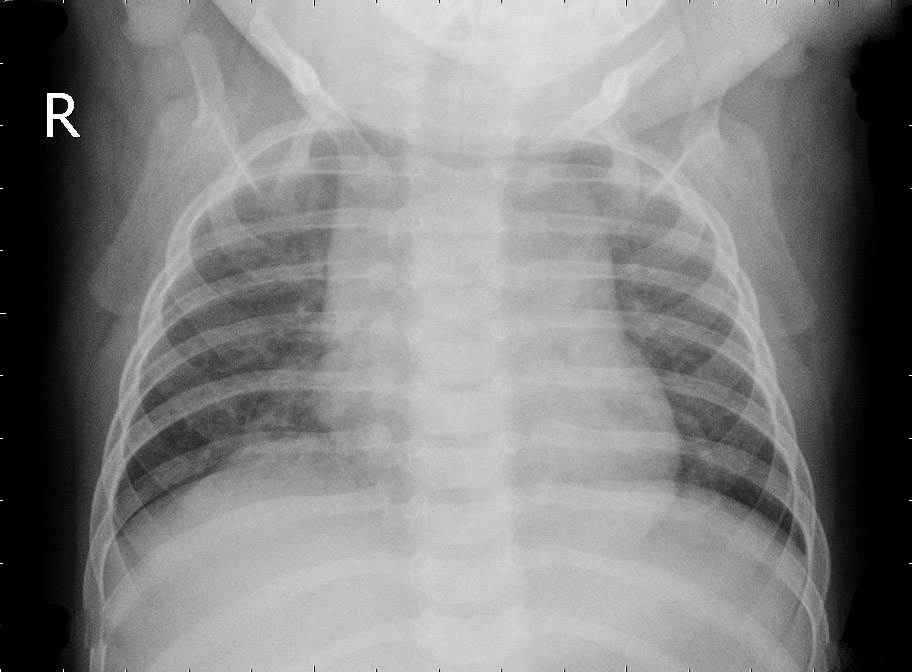
Diagnosis: NORMAL